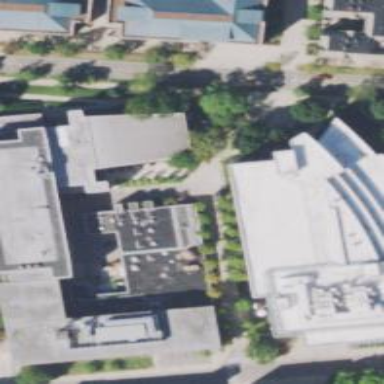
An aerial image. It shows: Part of building is shown in the image.